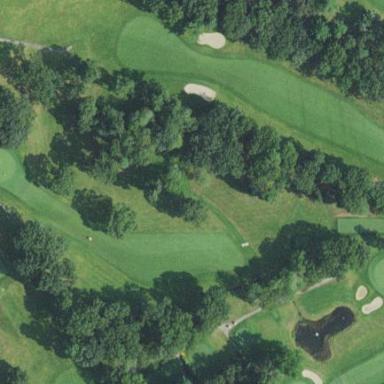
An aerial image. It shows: Grassy area designated as golf fairway.